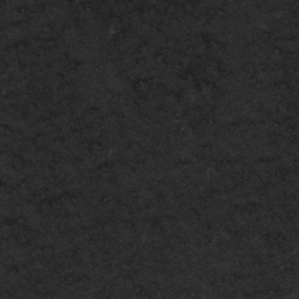
Label: frost